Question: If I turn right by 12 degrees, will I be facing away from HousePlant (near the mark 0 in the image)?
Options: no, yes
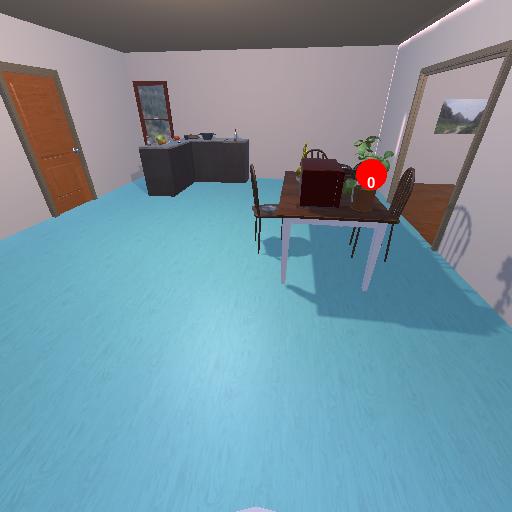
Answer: no